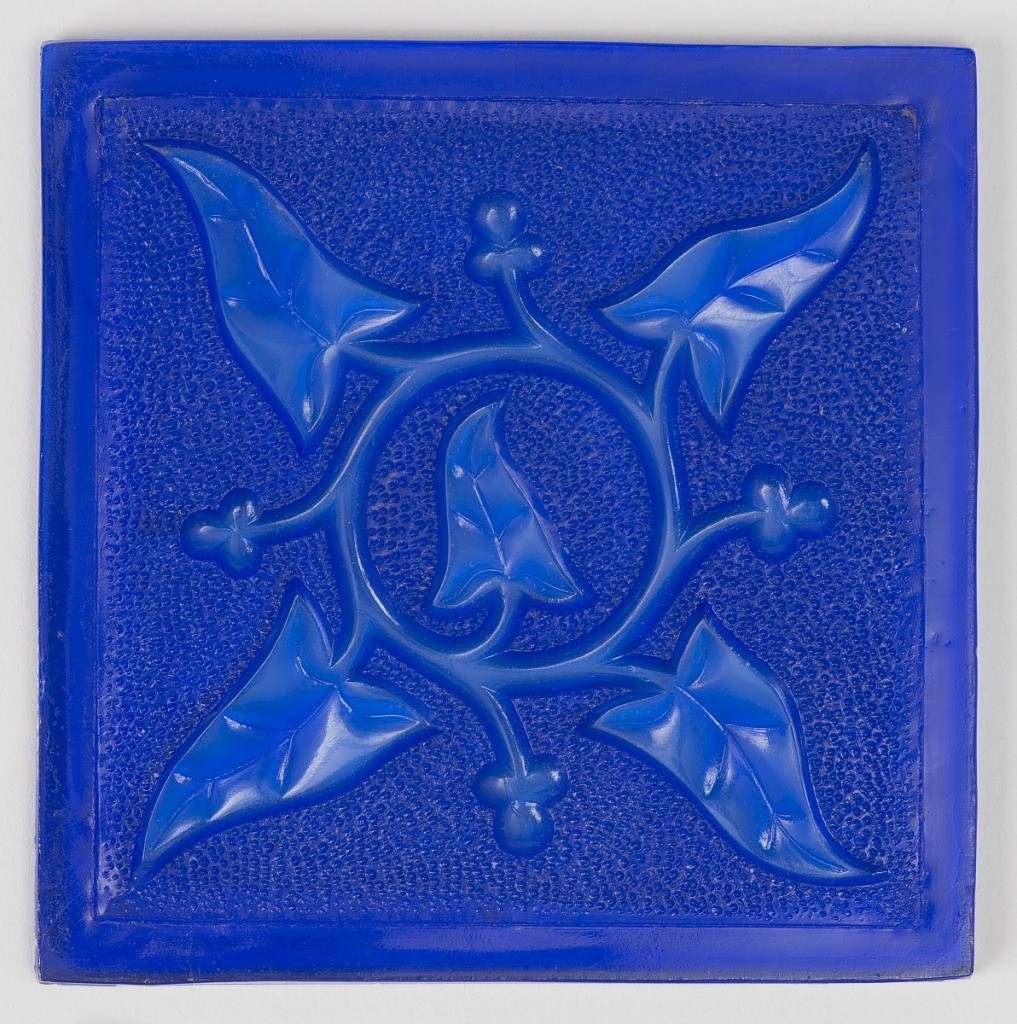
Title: Tile
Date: ca. 1880
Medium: Pressed glass
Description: Blue square with flat border. Relief design of a vine with four leaves forming a circle, on a textured ground.